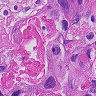
Metastatic tissue present: yes